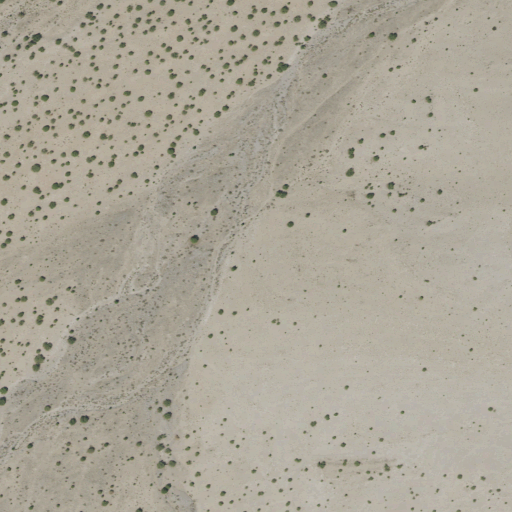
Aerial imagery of valley in Utah named Cedar Canyon containing only shrub